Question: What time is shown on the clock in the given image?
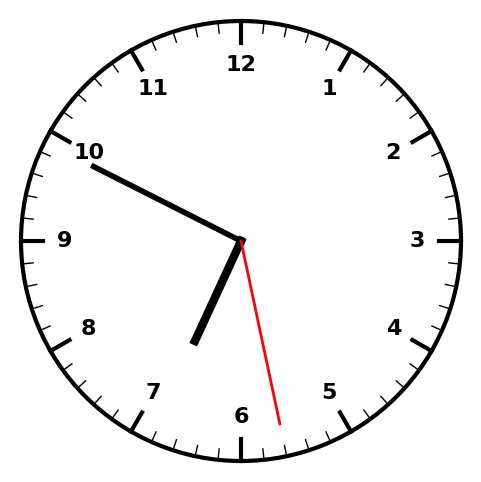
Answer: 06:49:28